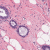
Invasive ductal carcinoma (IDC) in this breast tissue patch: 0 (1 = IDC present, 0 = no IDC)